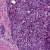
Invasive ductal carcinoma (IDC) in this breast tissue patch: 1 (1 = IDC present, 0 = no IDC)